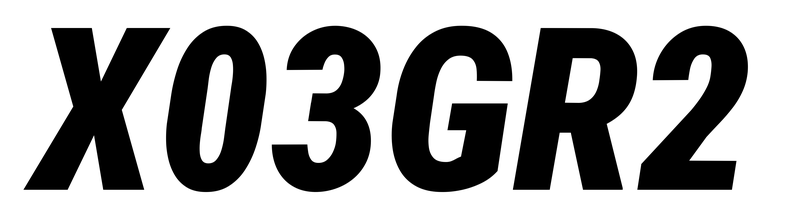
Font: Roboto-Italic_Condensed_Black_Italic